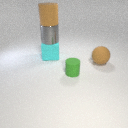
small green rubber cylinder to the left of large brown rubber sphere